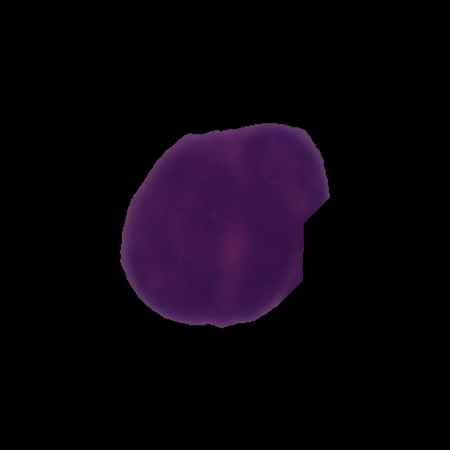
Label: cancer